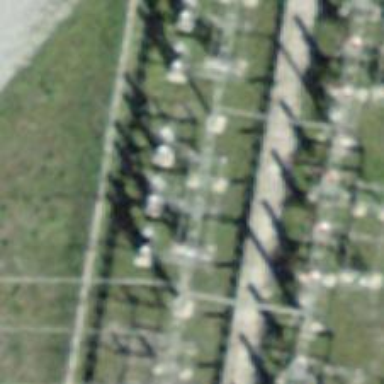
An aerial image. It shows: Insulator used in power equipment.